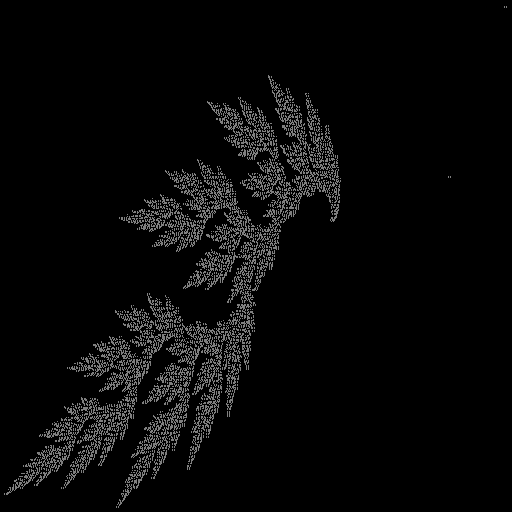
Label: cedarleaf